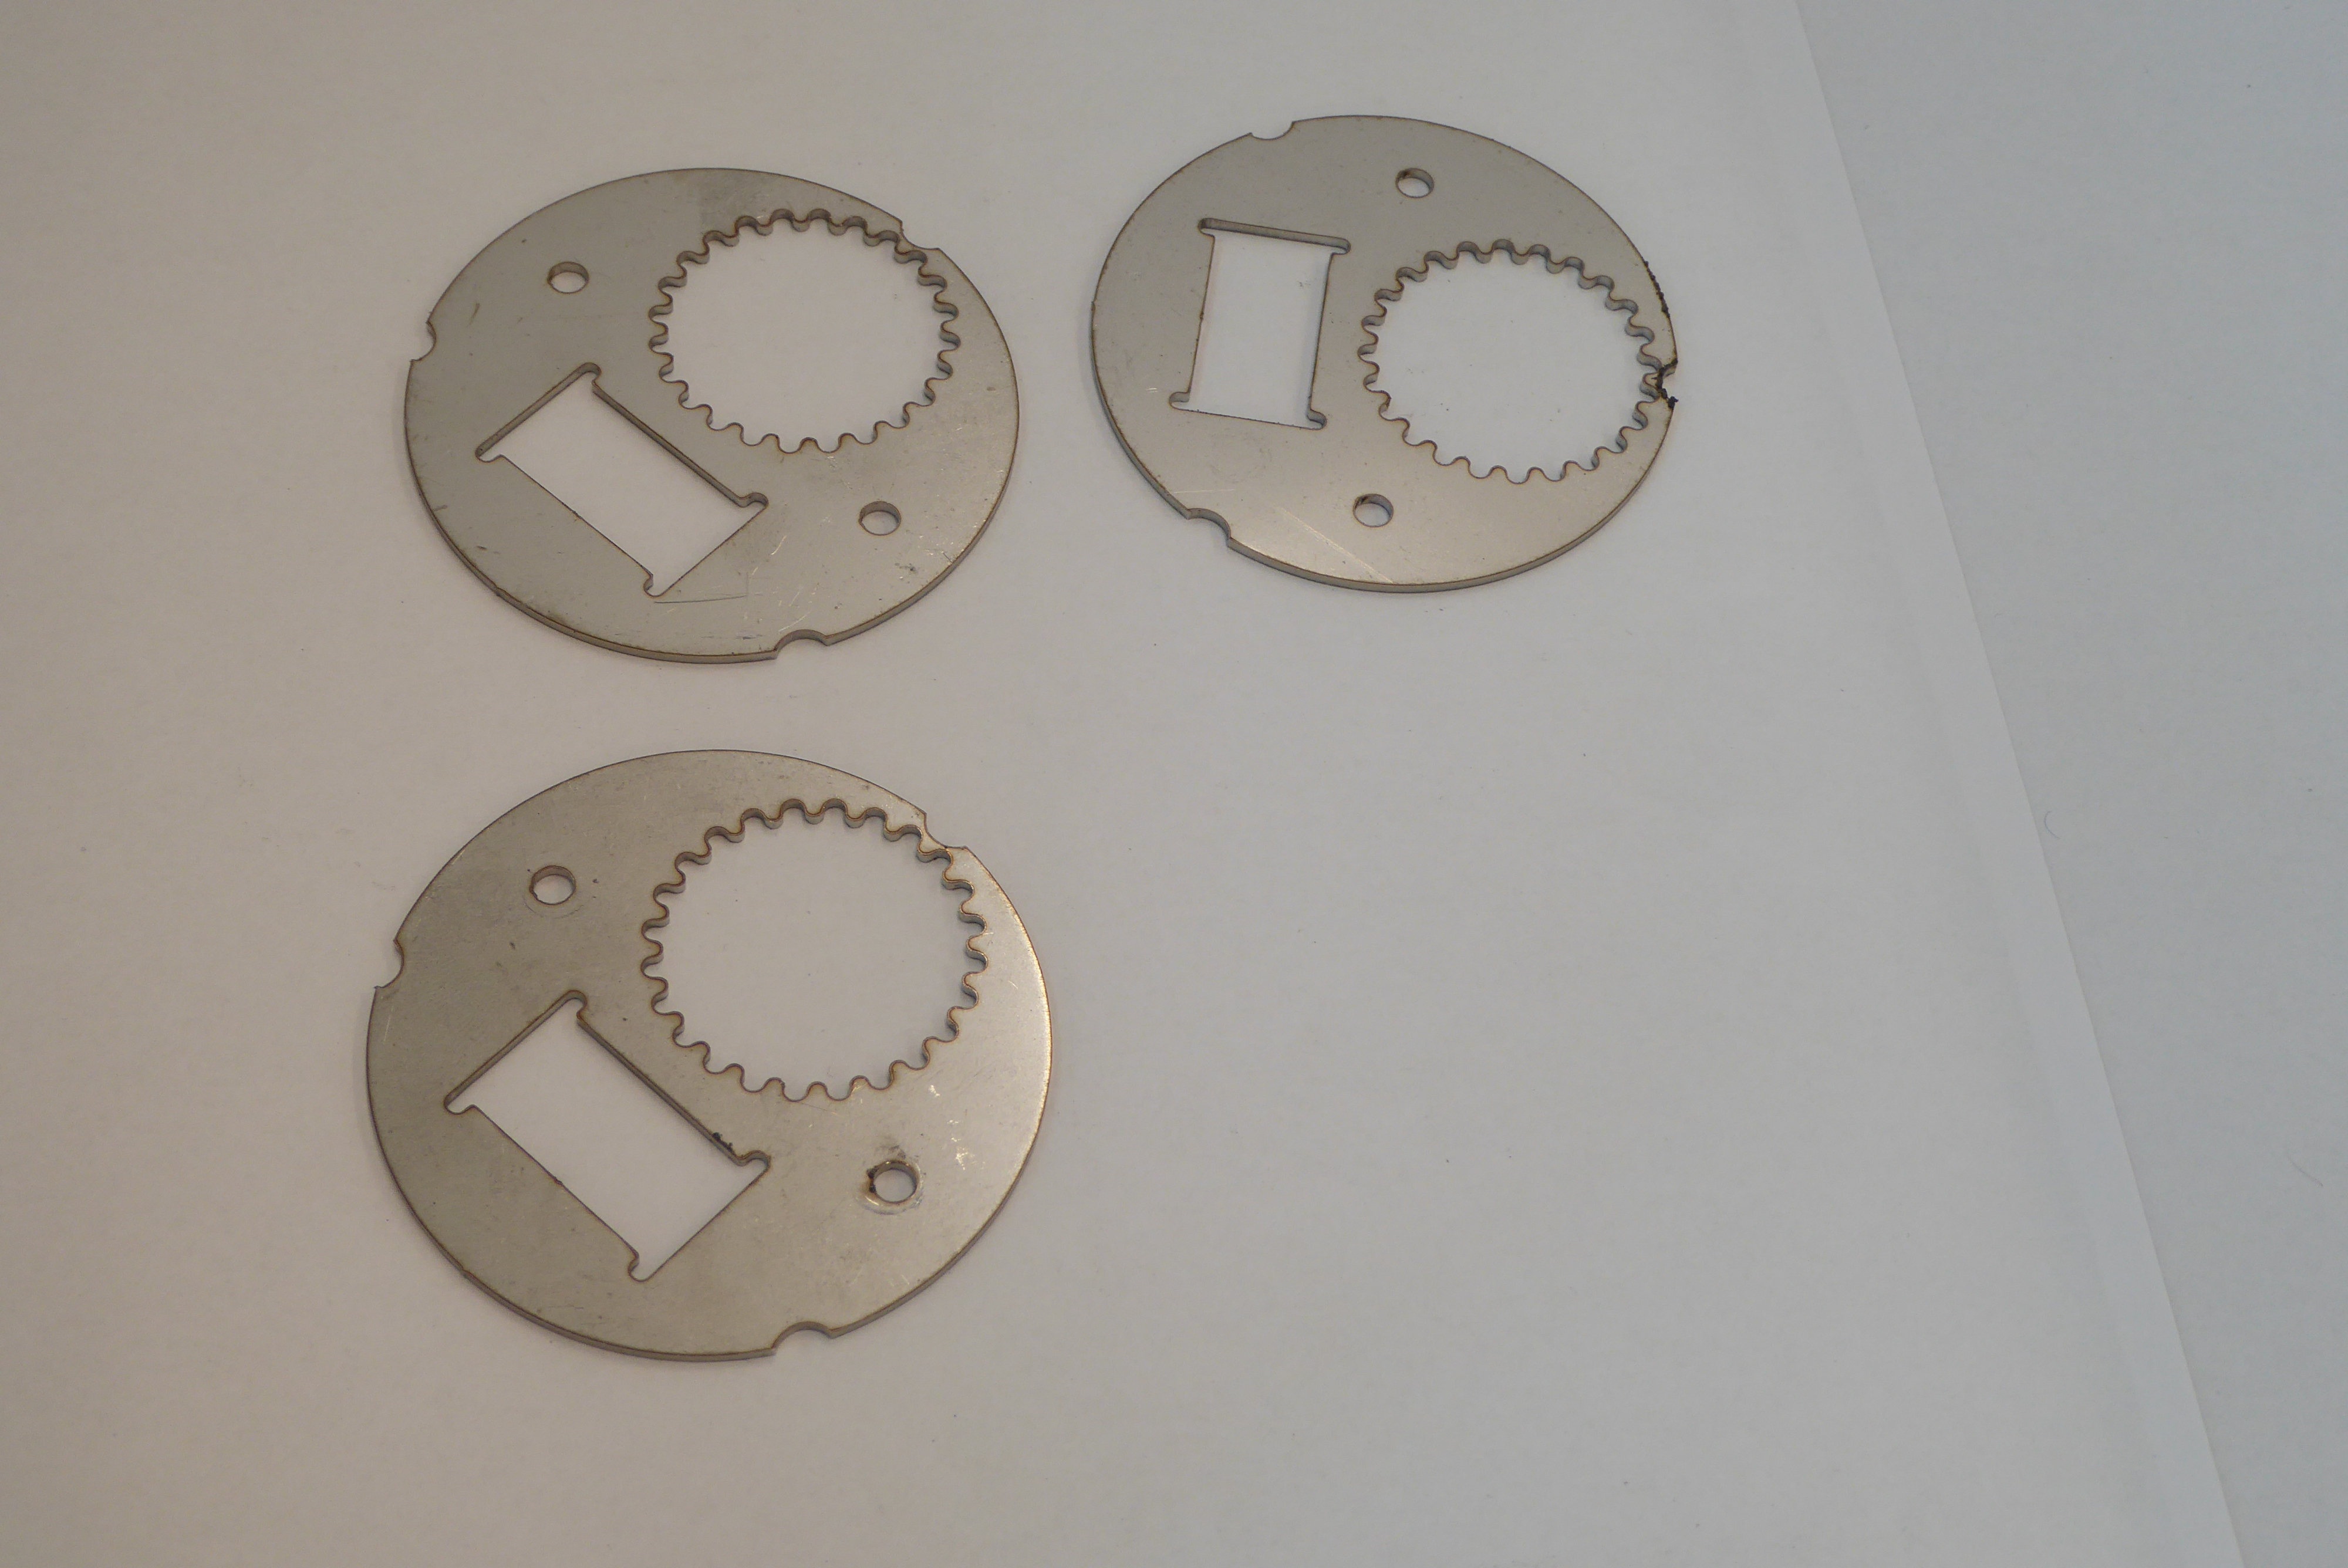
Label: Bottle Opener - Inlay